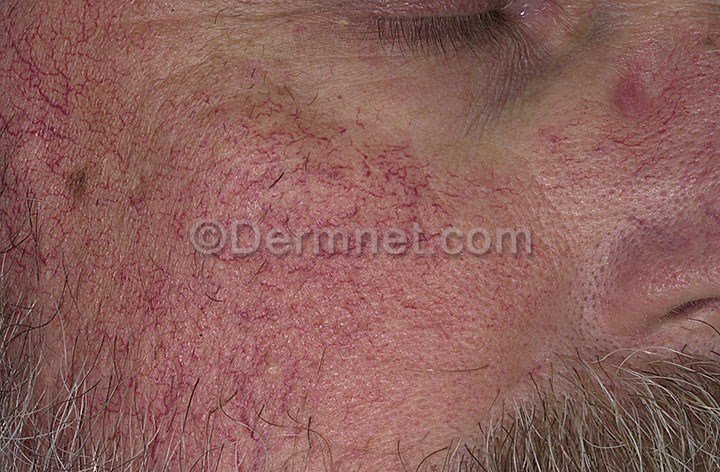
Disease: Vascular Tumors